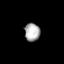
Tissue: lung
Cell type: Endothelial cells
Senescence score: 0.6071
Nuclear area (px): 269
Mean DAPI intensity: 174.283